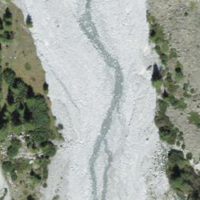
EUNIS habitat code: 31
Species observed at this site:
Erebia melampus